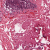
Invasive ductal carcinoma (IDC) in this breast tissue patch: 0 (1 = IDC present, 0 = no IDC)